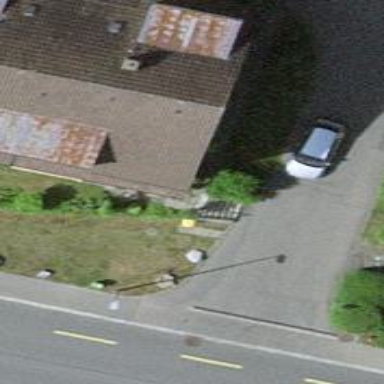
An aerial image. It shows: Post box is visible.